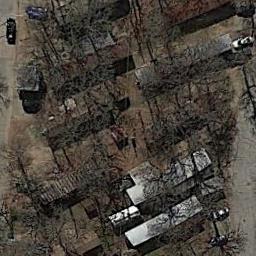
Label: residential